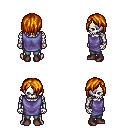
a pixel art fantasy rpg character, male body template, skeleton, chain tabard jacket, teal pants, dark blonde bangs hairstyle, maroon shoes, four views (front, back, left, right), 2x2 character sprite sheet, small pixel art, hard edges, no anti-aliasing